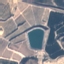
Label: PermanentCrop